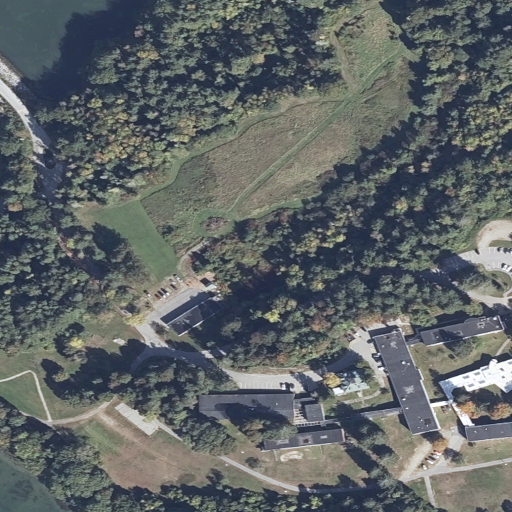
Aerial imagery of island in Maine named Mackworth Island containing evergreen forest, grassland, pasture, mixed forest, medium intensity development, low intensity development, shrub, open water, open development, deciduous forest, herbaceous wetlands, and high intensity development